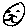
Label: cat